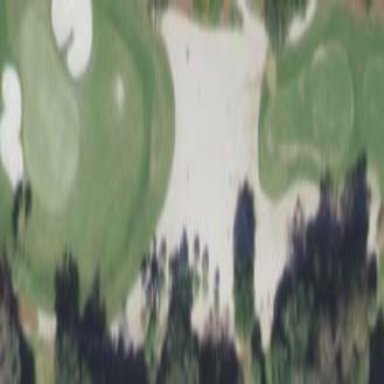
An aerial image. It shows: Sand bunker on golf course.